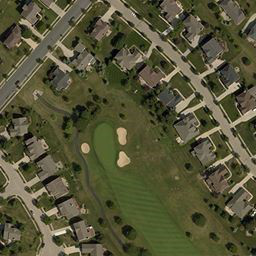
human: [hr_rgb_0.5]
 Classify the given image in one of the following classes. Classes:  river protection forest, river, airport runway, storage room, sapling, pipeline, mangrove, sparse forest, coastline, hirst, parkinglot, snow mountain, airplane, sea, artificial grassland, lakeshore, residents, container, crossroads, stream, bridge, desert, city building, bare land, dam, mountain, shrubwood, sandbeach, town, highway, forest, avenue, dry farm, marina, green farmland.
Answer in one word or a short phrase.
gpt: town